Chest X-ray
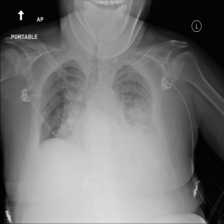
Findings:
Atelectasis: positive
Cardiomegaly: negative
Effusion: negative
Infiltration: negative
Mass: negative
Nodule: negative
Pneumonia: negative
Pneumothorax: negative
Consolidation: positive
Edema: negative
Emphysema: negative
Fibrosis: negative
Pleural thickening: negative
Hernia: negative